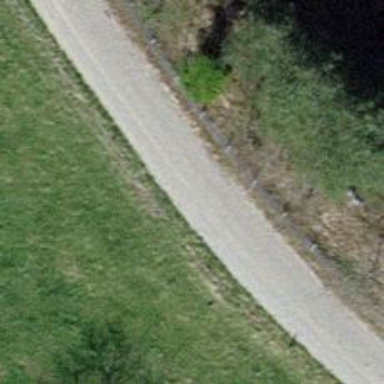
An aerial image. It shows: Gravel track with grade1 track type.